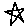
Label: star